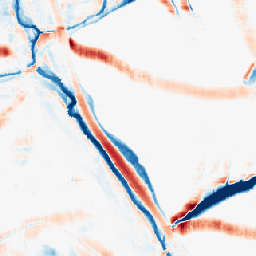
Category: morphological
Decomposition family: morphological_square
Decomposition parameters: operation: average
size: 20
Upsampling method: area
Upsampling parameters: scale: 8
Upsampling scale: 8